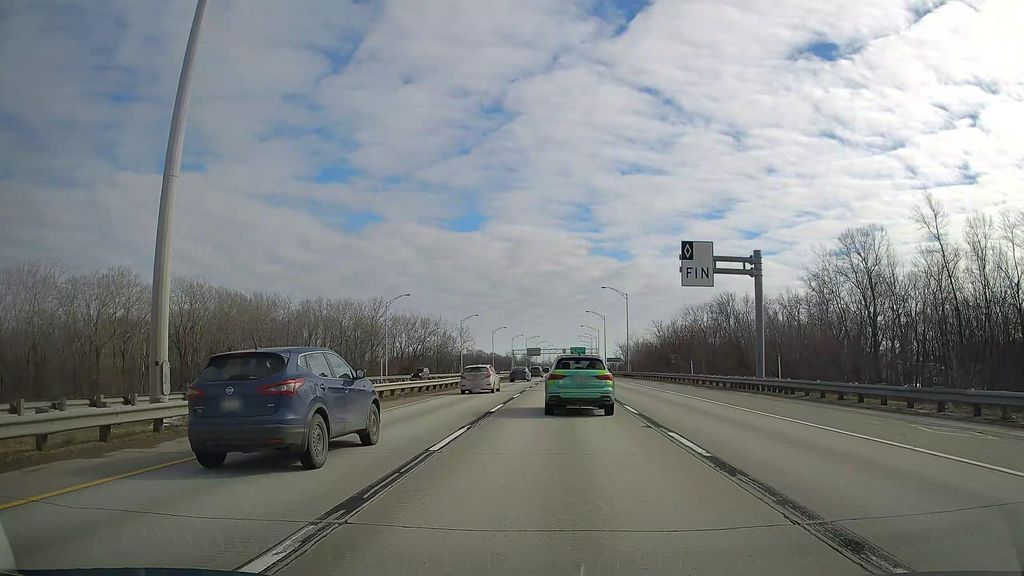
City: montreal